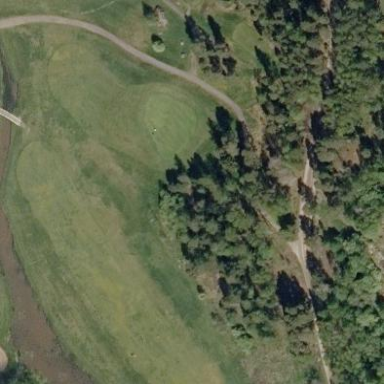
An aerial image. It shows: Picturesque scene of golf course with lateral water hazard.